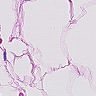
Metastatic tissue present: no